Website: lowes
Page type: review-order
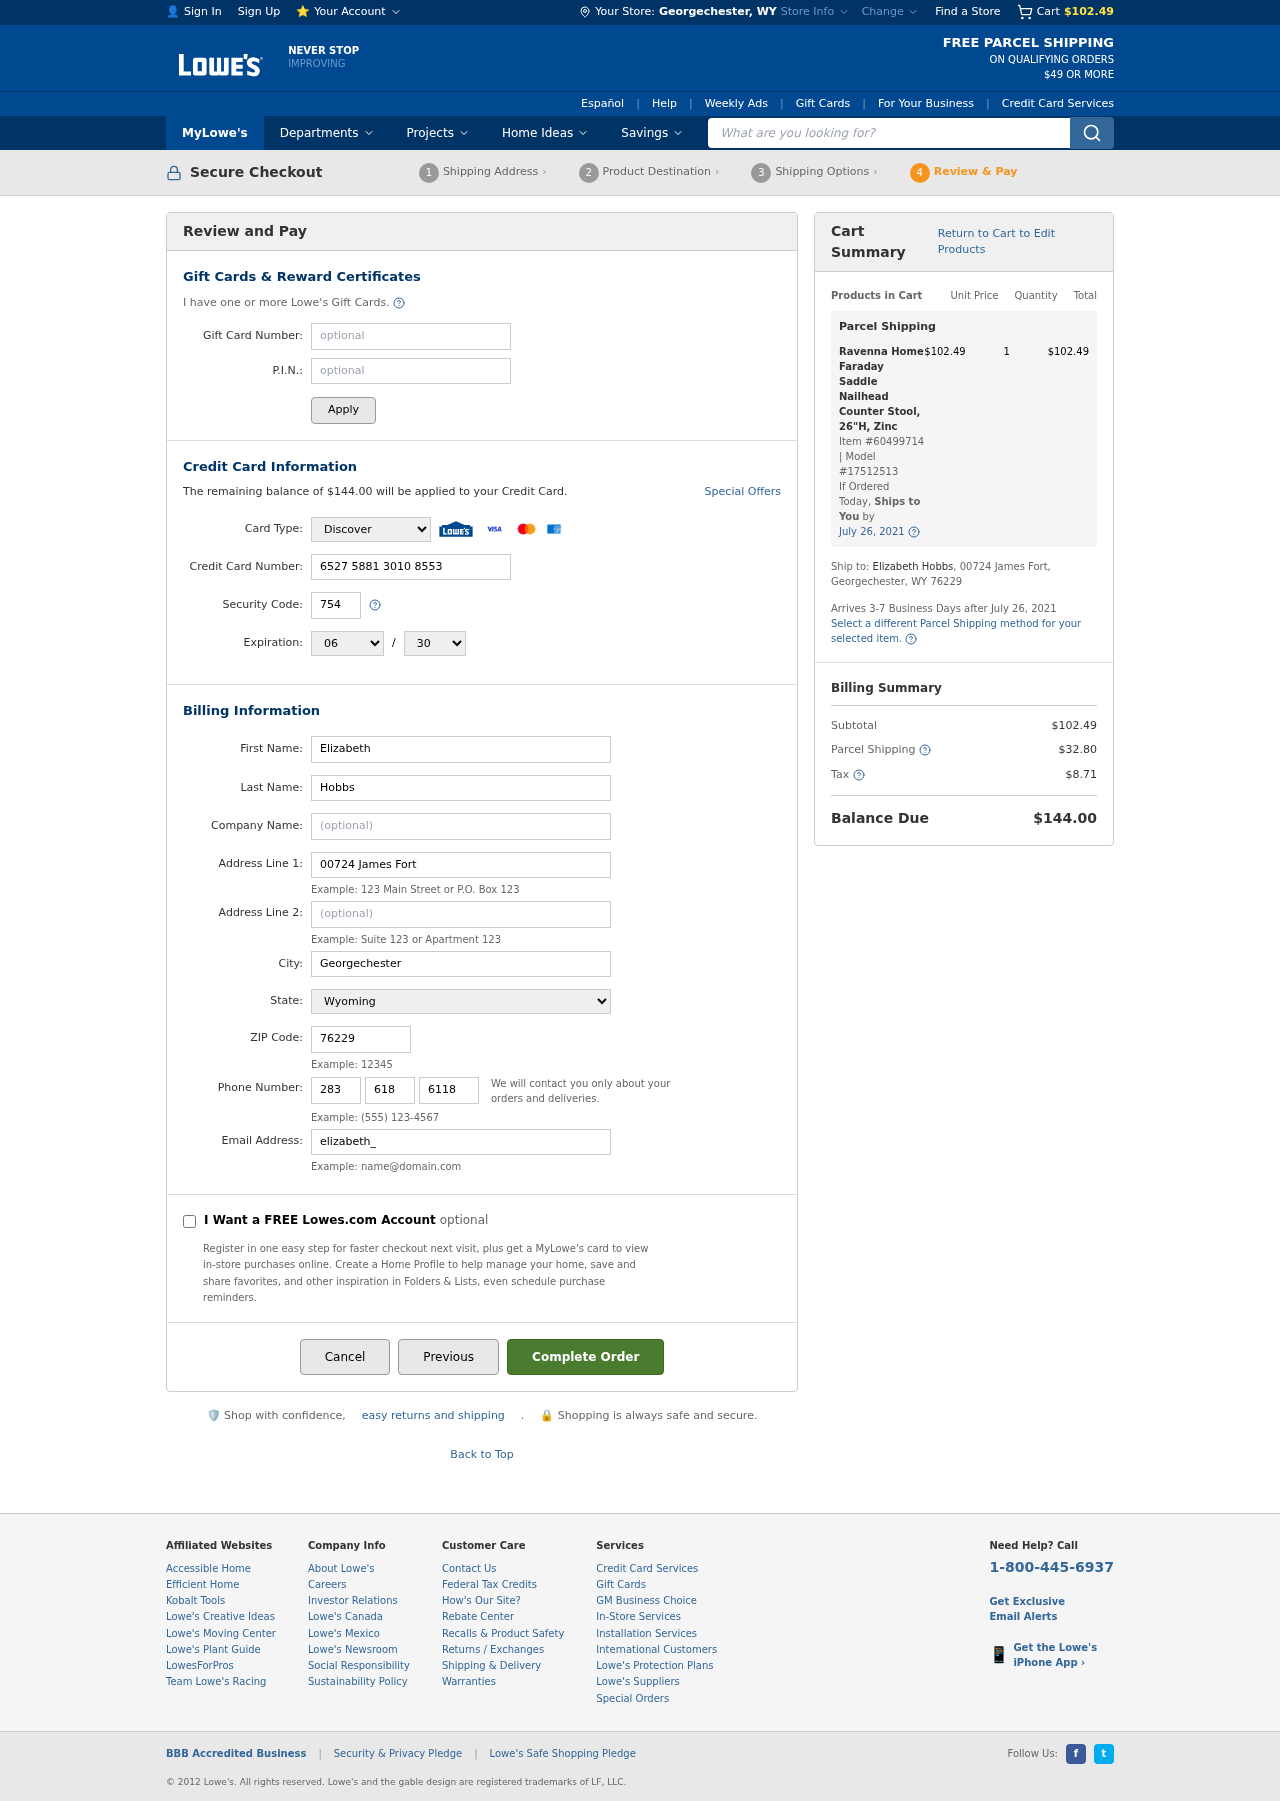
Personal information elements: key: PII_CARD_CVV
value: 754
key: PII_CARD_EXPIRY_MONTH
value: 06
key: PII_CARD_EXPIRY_YEAR
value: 30
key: PII_CARD_NUMBER
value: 6527 5881 3010 8553
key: PII_CARD_TYPE
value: Discover
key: PII_CITY
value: Georgechester
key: PII_CITY_STATE
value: Georgechester, WY
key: PII_EMAIL
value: elizabeth_hobbs@gmail.com
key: PII_FIRSTNAME
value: Elizabeth
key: PII_LASTNAME
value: Hobbs
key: PII_PHONE_AREA
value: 283
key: PII_PHONE_PREFIX
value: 618
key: PII_PHONE_SUFFIX
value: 6118
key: PII_POSTCODE
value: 76229
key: PII_STATE
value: Wyoming
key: PII_STREET
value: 00724 James Fort
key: PII_STREET2
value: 00724 James Fort
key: PII_FULLNAME2
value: Elizabeth Hobbs
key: PII_STATE_ABBR
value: WY
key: PII_POSTCODE_FULL
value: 76229
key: PII_CITY_STATE_ZIP
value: Georgechester, WY 76229
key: PII_POSTCODE_NUMERIC
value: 76229
Product elements: key: PRODUCT1_NAME
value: Ravenna Home Faraday Saddle Nailhead Counter Stool, 26"H, Zinc
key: PRODUCT1_PRICE
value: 102.49
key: PRODUCT1_QUANTITY
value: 1
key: PRODUCT1_ITEM_NUMBER
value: Item #60499714
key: PRODUCT1_MODEL_NUMBER
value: Model #17512513
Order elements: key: ORDER_SUBTOTAL
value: $102.49
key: ORDER_BALANCE_DUE
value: $144.00
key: ORDER_SHIPPING_DATE
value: July 26, 2021
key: ORDER_ITEM_TOTAL
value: $102.49
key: ORDER_SHIPPING_DATE2
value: July 26, 2021
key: ORDER_SHIPPING_COST
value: $32.80
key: ORDER_TAX
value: $8.71
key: ORDER_TOTAL
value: $144.00
Search elements: key: HEADER_SEARCH
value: What are you looking for?